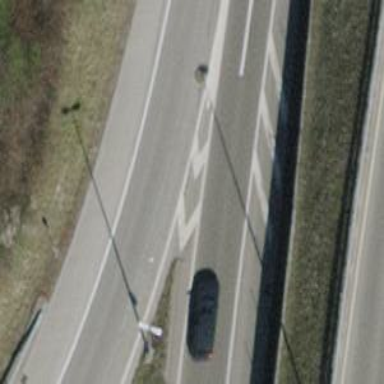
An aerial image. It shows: Secondary link road with asphalt surface.